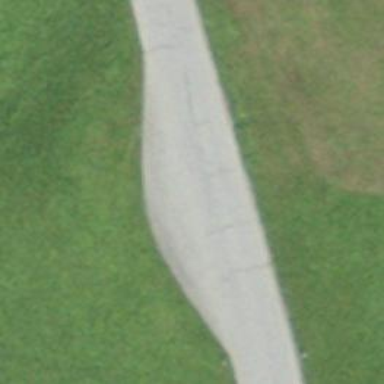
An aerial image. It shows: Passing place on the road.